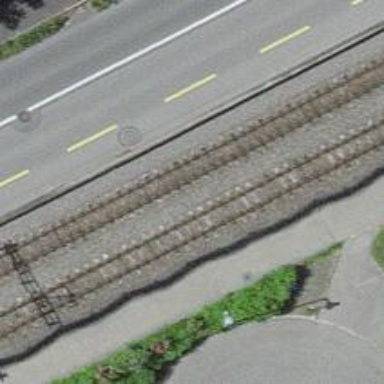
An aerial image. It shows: Narrow-gauge railway track with electrified contact line. The railway has one track.